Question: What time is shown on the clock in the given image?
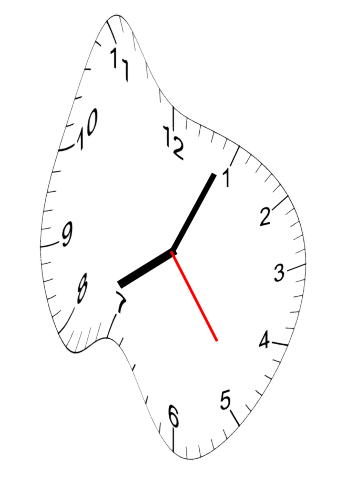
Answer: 08:04:24